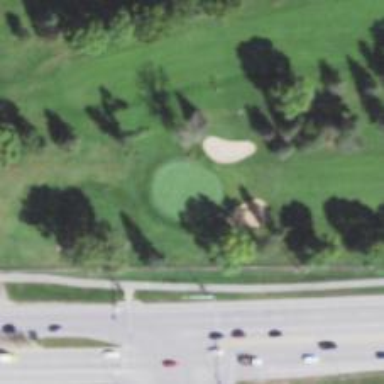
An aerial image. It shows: Golf hole on golf course.